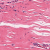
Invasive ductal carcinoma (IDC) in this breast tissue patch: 0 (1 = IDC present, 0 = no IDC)